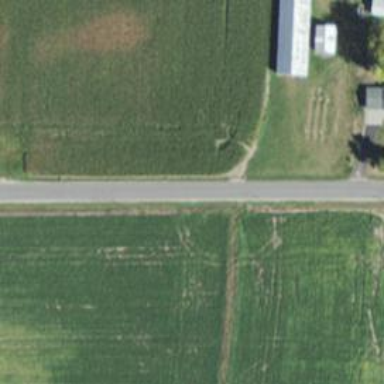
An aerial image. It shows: Tertiary road.